【题型】填空题　【知识点】解析几何　【难度】easy
如图，直线 $l_1$、$l_2$、$l_3$ 的斜率 $k_1$、$k_2$、$k_3$ 由小到大排序为\underline{\phantom{xxxx}}。

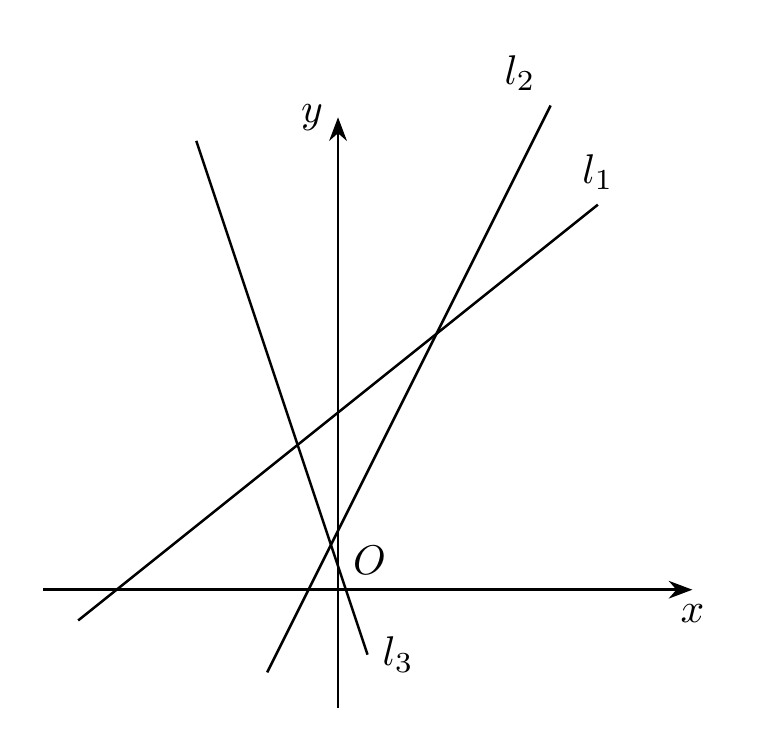
【解答】
【答案】$k_3 < k_1 < k_2$

【知识点】斜率与倾斜角的变化关系

【分析】由图可得直线 $l_1$、$l_2$、$l_3$ 倾斜角大小关系，据此可得斜率关系.

【详解】设直线 $l_1, l_2, l_3$ 的倾斜角分别为 $\alpha_1, \alpha_2, \alpha_3$，由图可得 $\alpha_3 > \frac{\pi}{2} > \alpha_2 > \alpha_1 > 0$，则 $\tan \alpha_2 > \tan \alpha_1 > 0 > \tan \alpha_3$，

也即 $k_2 > k_1 > k_3$.

故答案为：$k_3 < k_1 < k_2$.